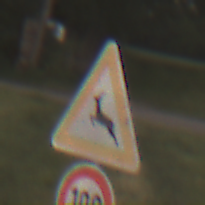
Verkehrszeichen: WildwechselRechts
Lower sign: Geschwindigkeit100
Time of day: SunriseSunset
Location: Outdoor (Nature)
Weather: Clear
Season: NotSpecified
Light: Natural